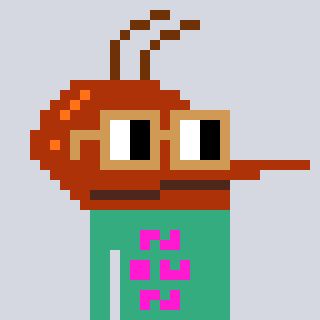
a pixel art character with square brown glasses, a mosquito-shaped head and a teal-colored body on a cool background